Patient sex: M
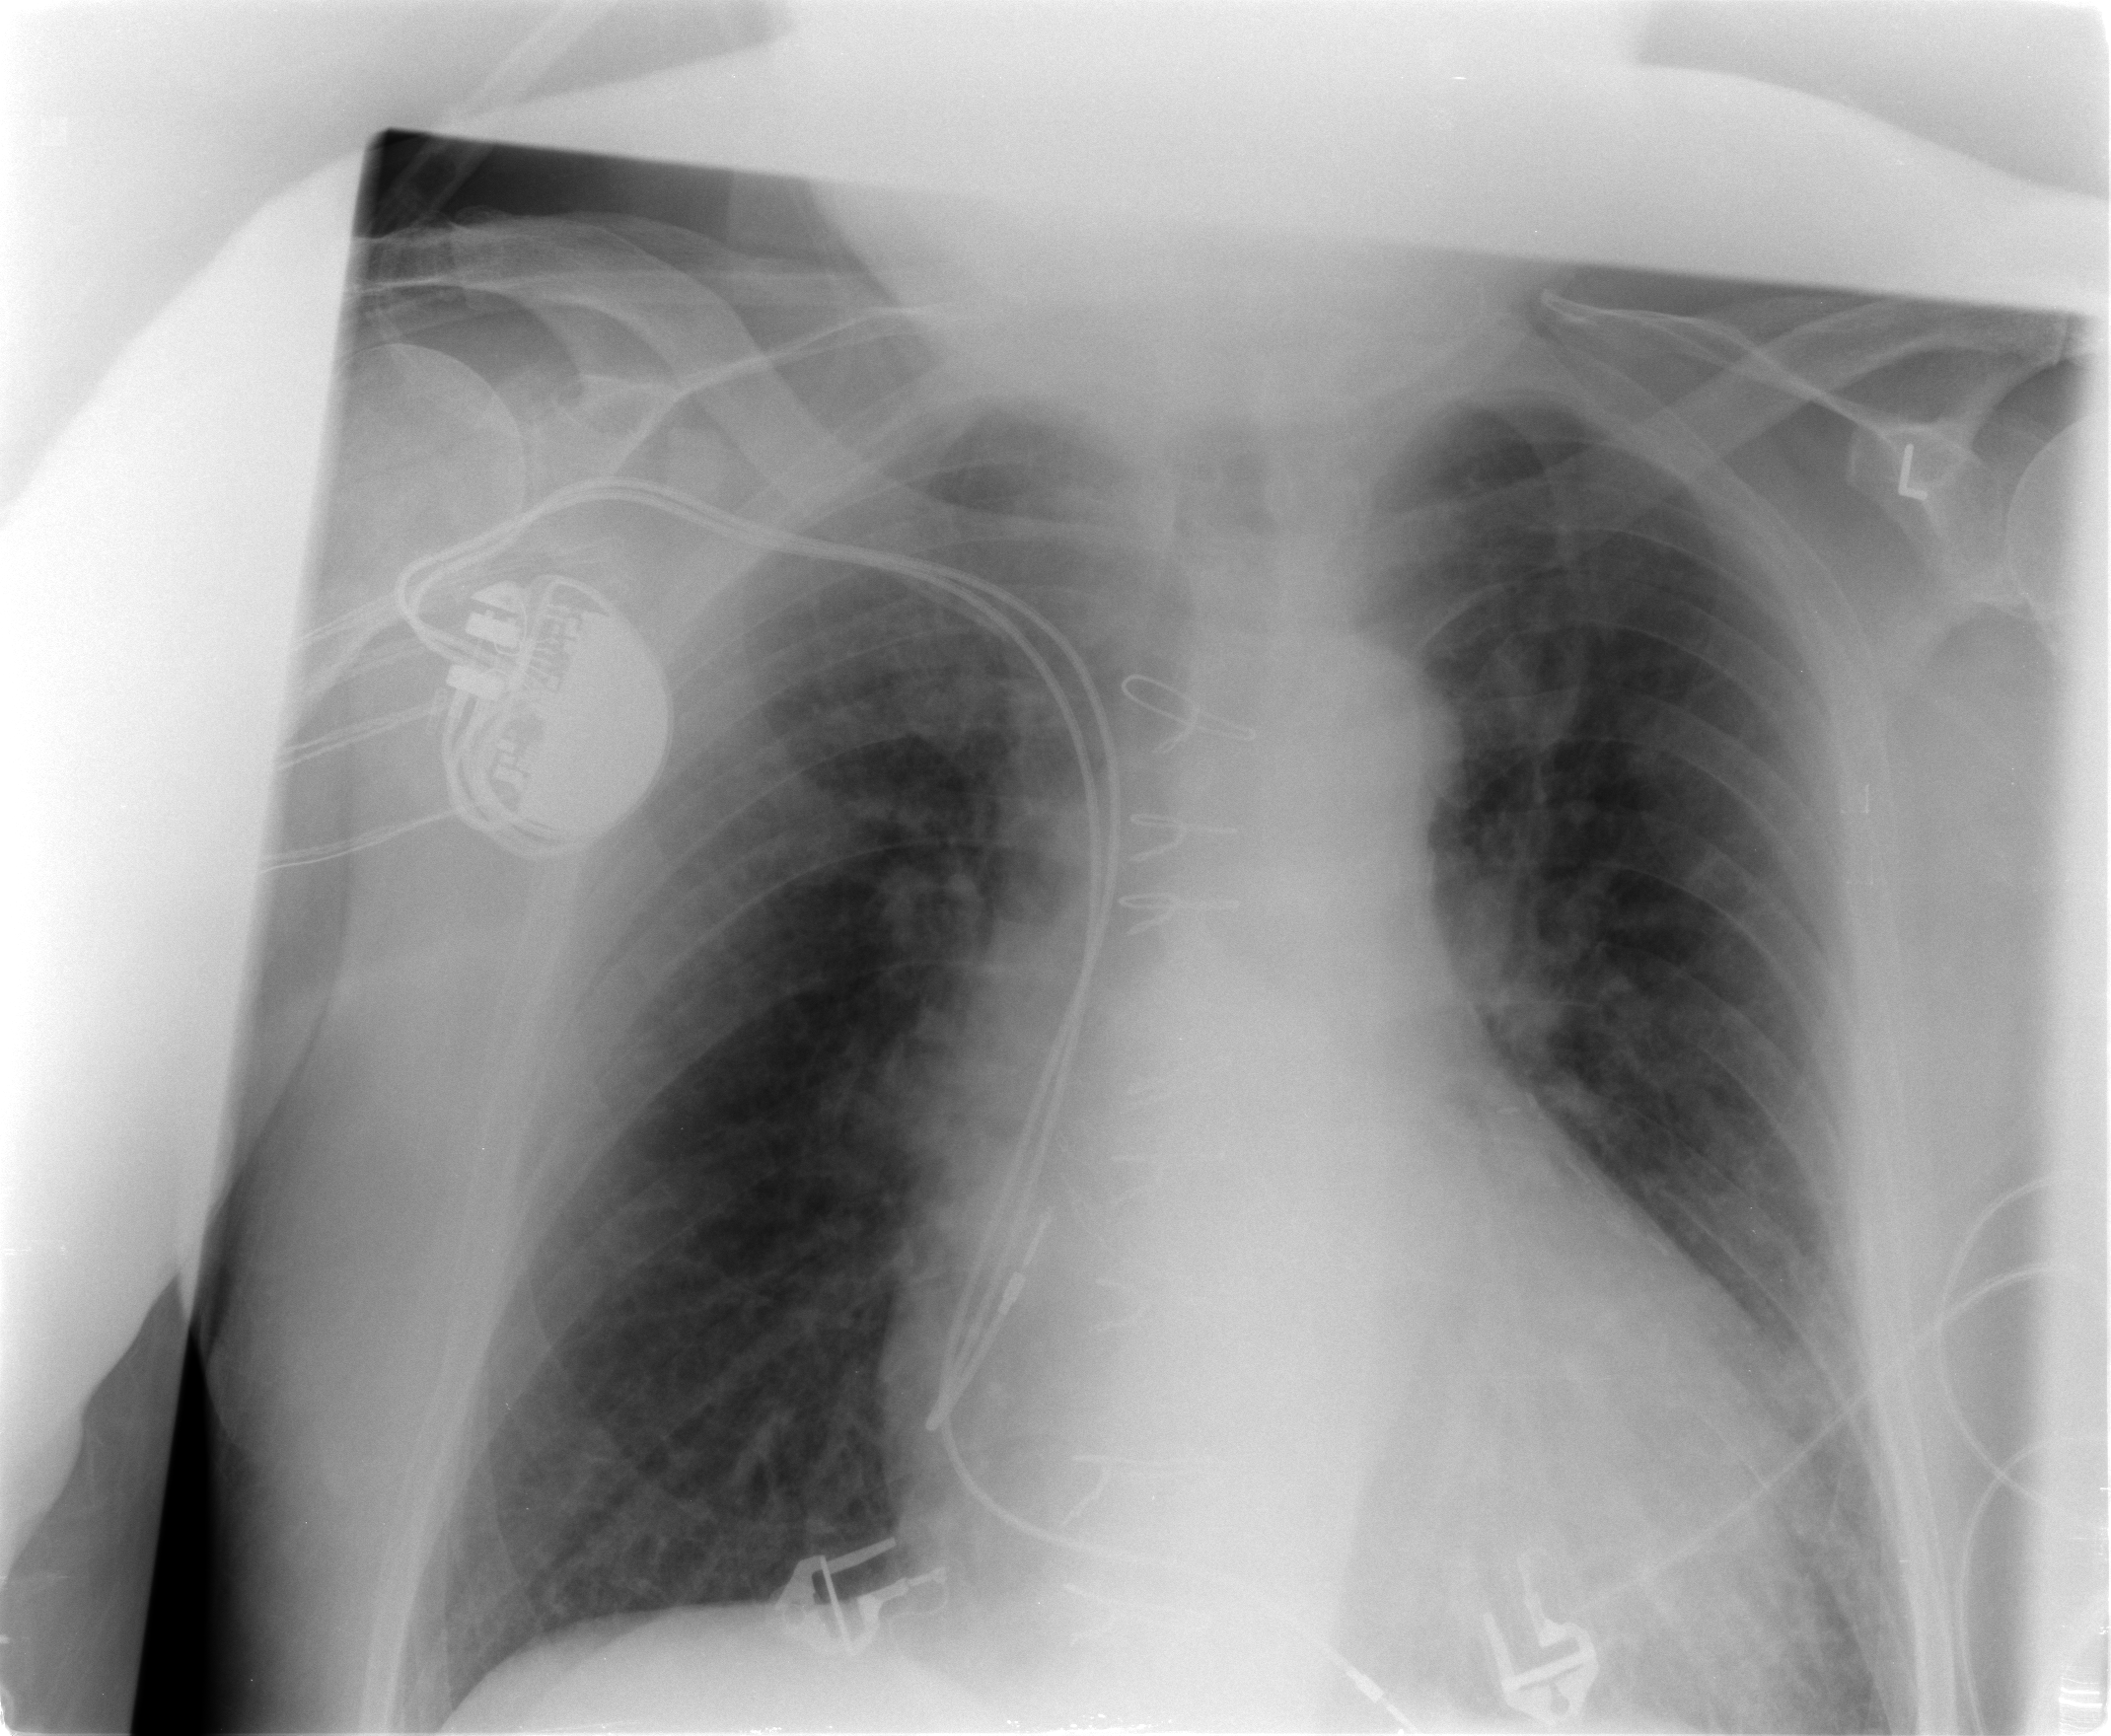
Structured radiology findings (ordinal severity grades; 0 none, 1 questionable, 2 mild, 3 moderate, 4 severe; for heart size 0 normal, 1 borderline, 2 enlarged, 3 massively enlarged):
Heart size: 2
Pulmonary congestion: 3
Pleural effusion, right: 0
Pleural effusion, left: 0
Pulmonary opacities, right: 2
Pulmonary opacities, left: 2
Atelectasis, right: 0
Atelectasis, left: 1